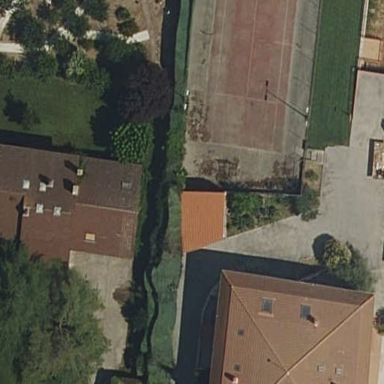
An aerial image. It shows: Part of building.